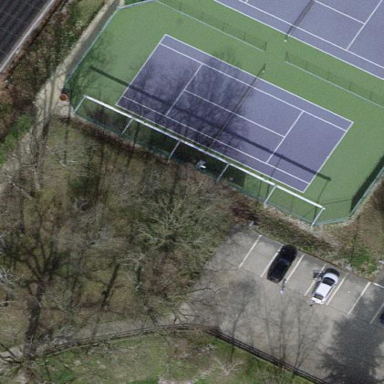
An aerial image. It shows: Tennis court in leisure pitch.